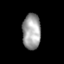
Tissue: lung
Cell type: Endothelial cells
Senescence score: 0.1988
Nuclear area (px): 635
Mean DAPI intensity: 160.413